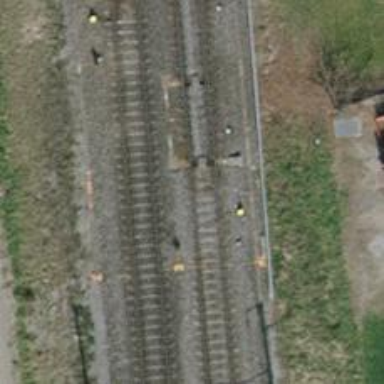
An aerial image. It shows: Railway switch.